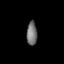
Tissue: lung
Cell type: Fibroblasts
Senescence score: 0.6131
Nuclear area (px): 241
Mean DAPI intensity: 114.672